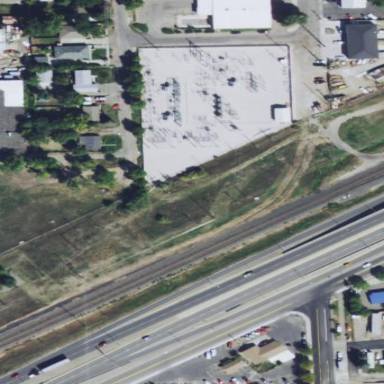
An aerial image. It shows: Outdoor power substation surrounded by fence.